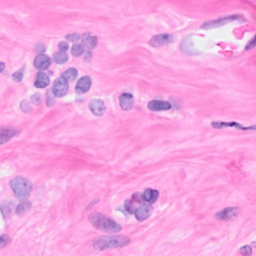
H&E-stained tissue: Breast